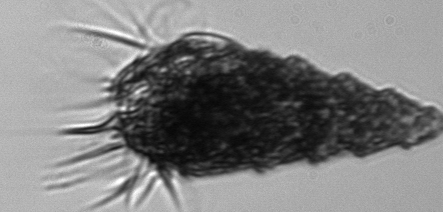
Label: Laboea_strobila